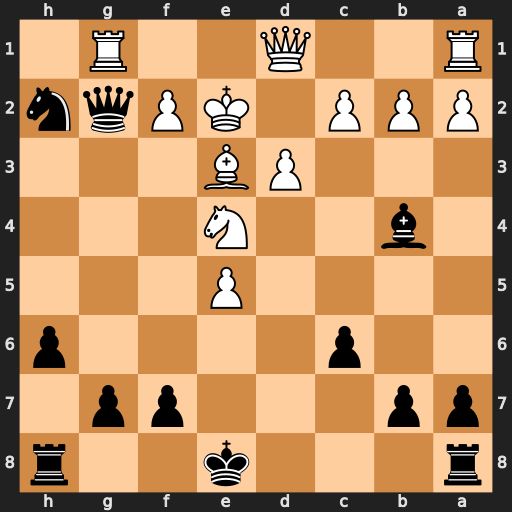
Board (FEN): r3k2r/pp3pp1/2p4p/4P3/1b2N3/3PB3/PPP1KPqn/R2Q2R1
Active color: b
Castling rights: kq
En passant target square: -
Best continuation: Qf3#